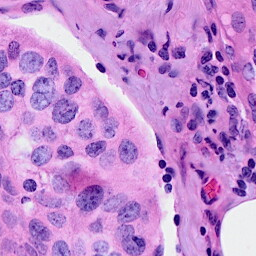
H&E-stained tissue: Breast